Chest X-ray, AP view. Patient: 31 years old, sex F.
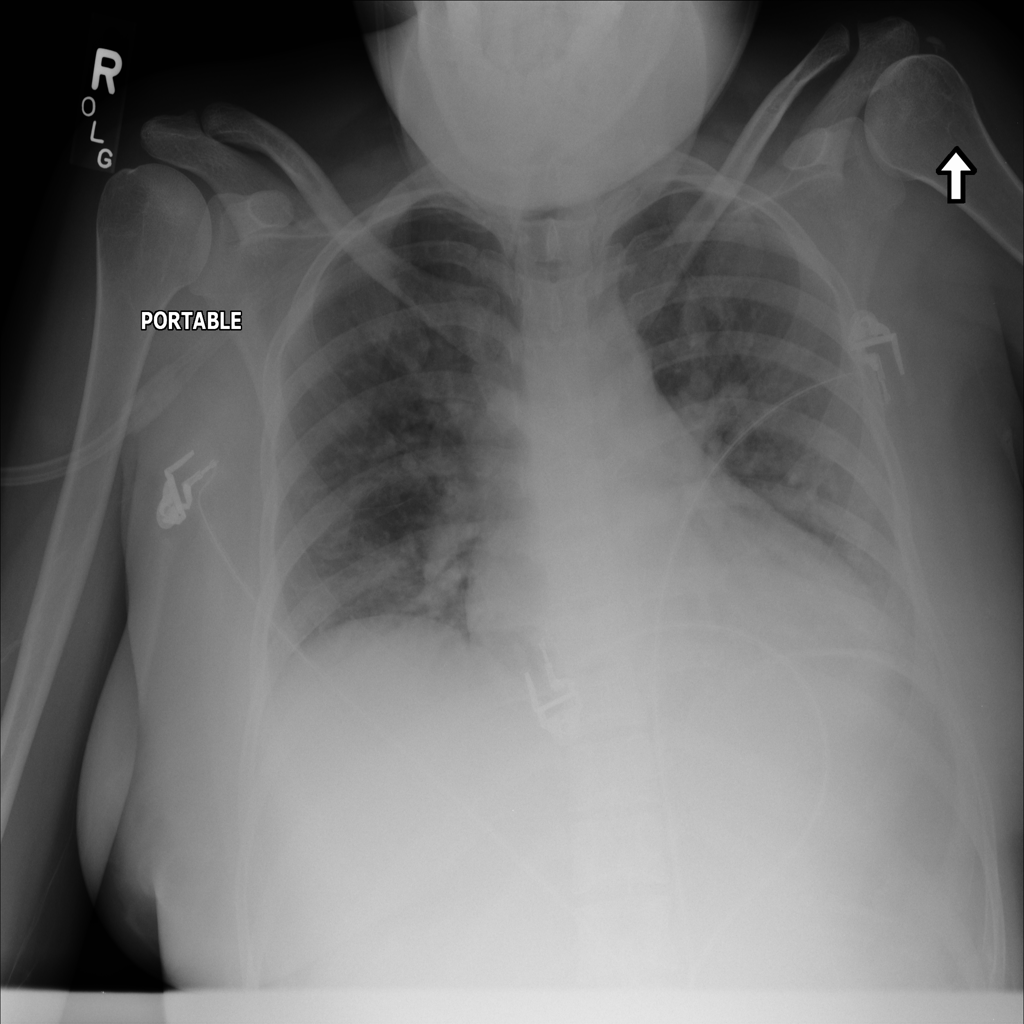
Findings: Edema